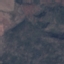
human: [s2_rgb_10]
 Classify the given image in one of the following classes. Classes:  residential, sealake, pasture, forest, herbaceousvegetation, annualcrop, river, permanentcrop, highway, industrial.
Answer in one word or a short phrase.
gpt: HerbaceousVegetation